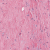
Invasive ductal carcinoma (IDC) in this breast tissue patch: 0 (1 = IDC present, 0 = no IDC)